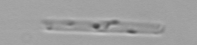
Label: Cerataulina_pelagica